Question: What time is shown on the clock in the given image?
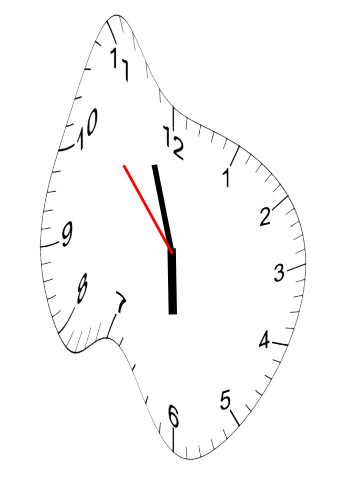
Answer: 05:56:53